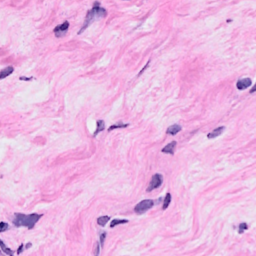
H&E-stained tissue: Breast